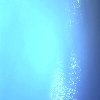
Label: water